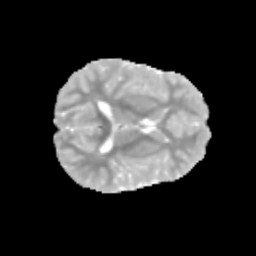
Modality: MD
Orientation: axial
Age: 9
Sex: male
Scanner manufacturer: siemens
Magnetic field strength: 3 T
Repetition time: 3.8 s
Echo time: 0.07 s